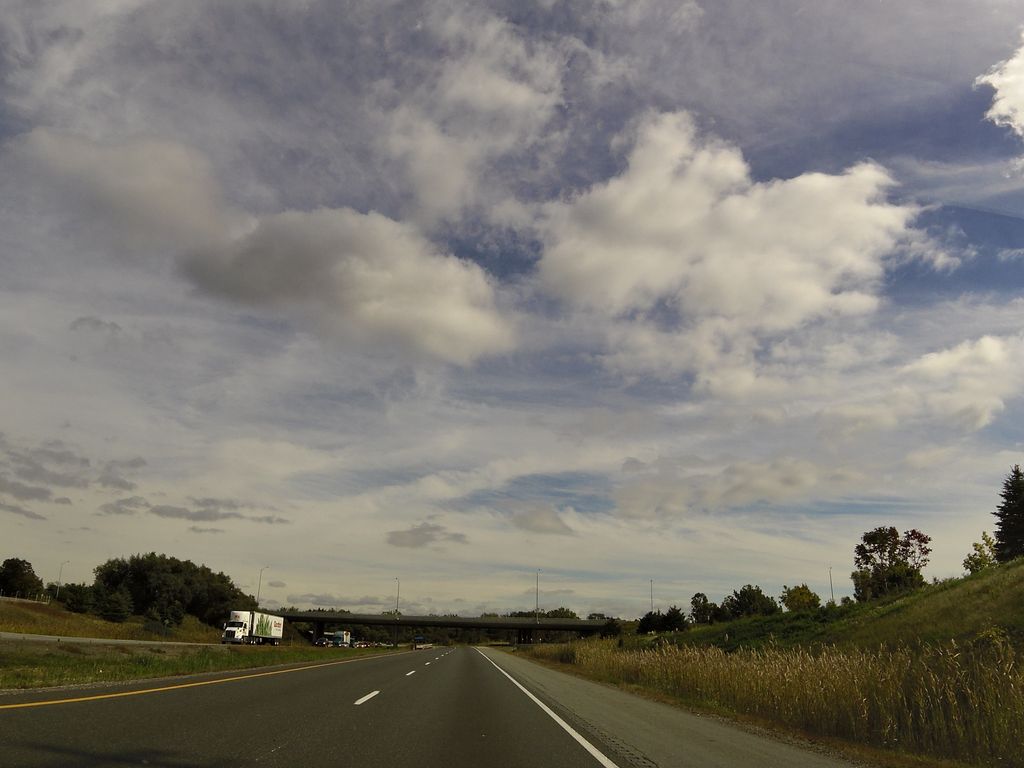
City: hamilton